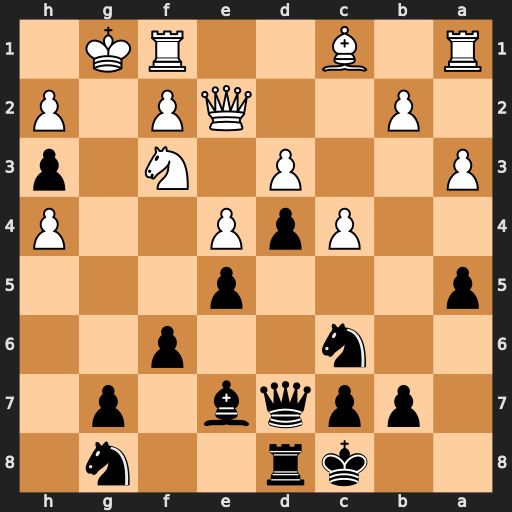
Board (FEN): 2kr2n1/1ppqb1p1/2n2p2/p3p3/2PpP2P/P2P1N1p/1P2QP1P/R1B2RK1
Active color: b
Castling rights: -
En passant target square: -
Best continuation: Qg4+ Kh1 Qg2#